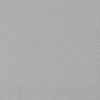
Label: dusty